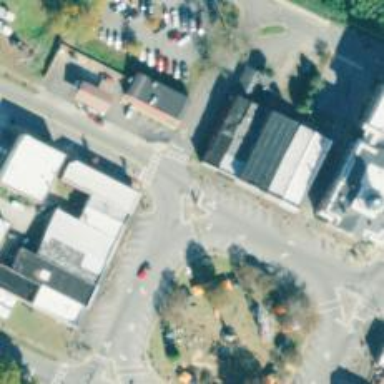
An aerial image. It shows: Marked road crossing.